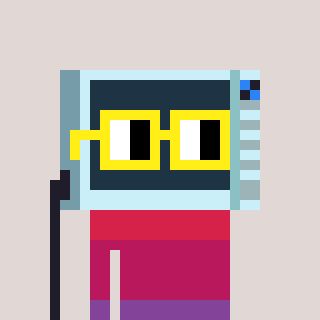
a pixel art character with square yellow glasses, a microwave-shaped head and a purple-colored body on a warm background